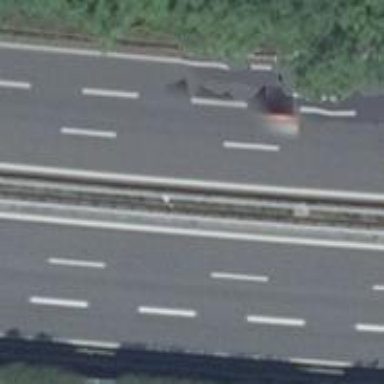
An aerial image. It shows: Concrete motorway.